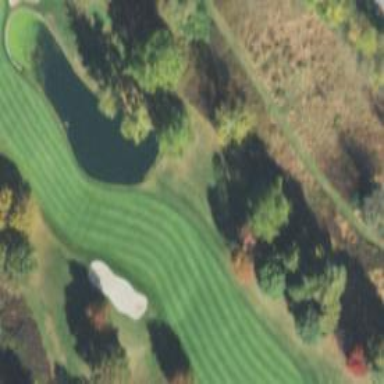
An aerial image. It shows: Golf hole.